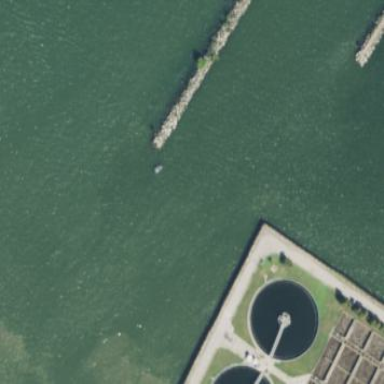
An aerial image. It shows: Breakwater structure.